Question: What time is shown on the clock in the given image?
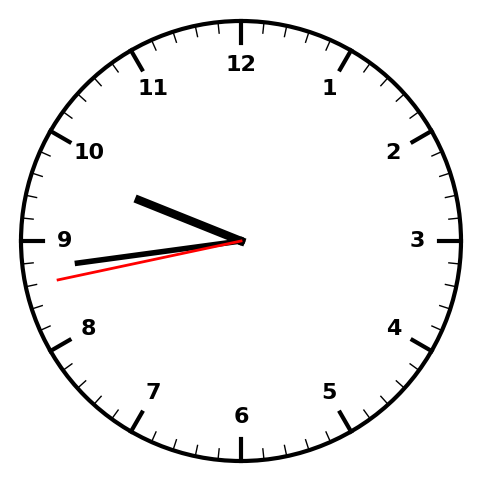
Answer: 09:43:43